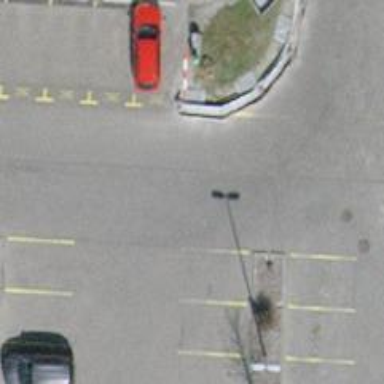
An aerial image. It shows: Paved parking aisle designated as service road.